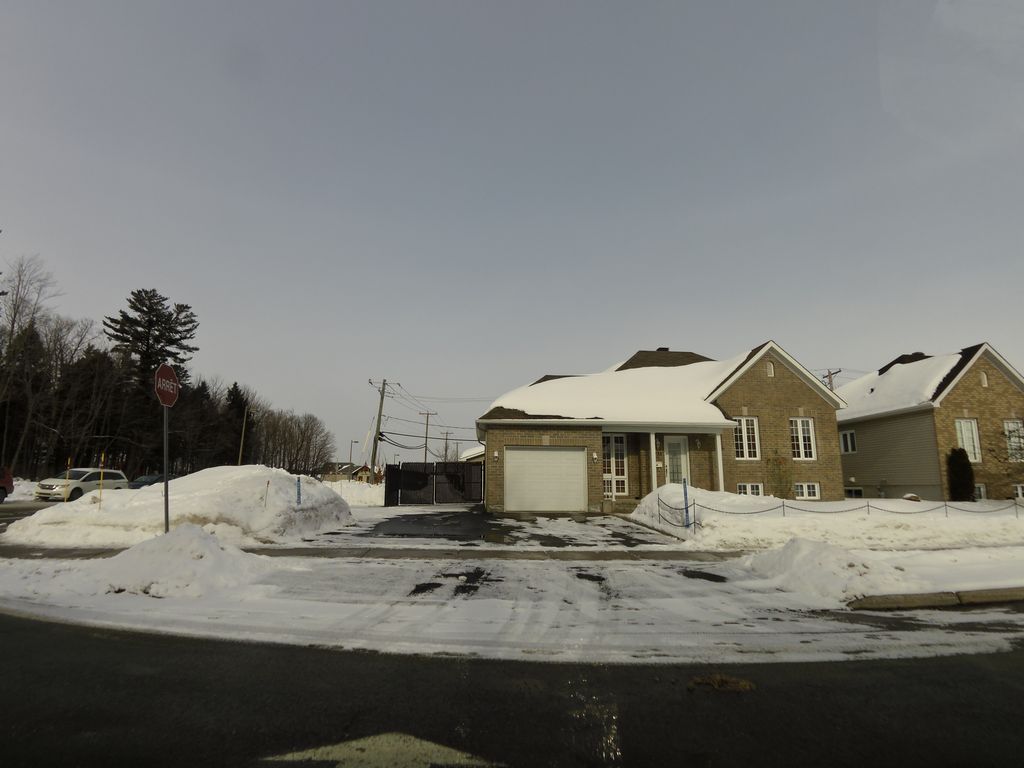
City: ottawa-gatineau